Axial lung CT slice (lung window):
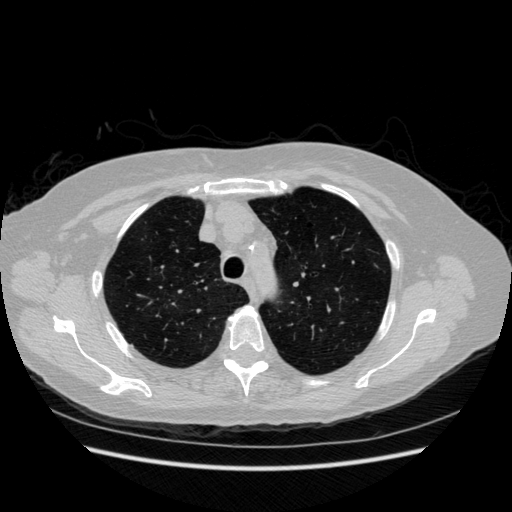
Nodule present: no